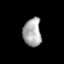
Tissue: prostate
Cell type: Epithelial cells
Senescence score: 0.2705
Nuclear area (px): 505
Mean DAPI intensity: 168.156